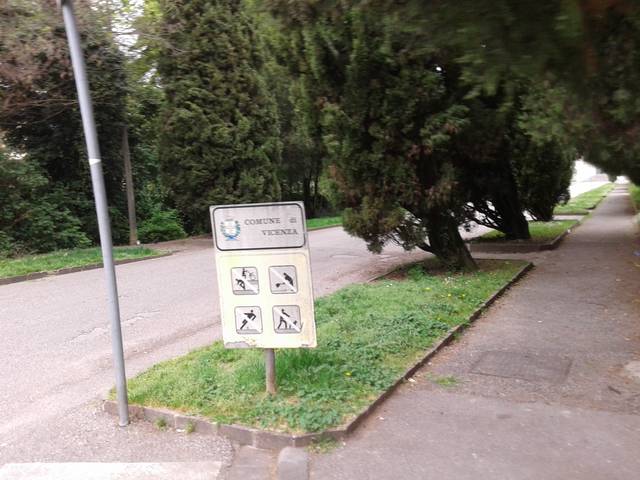
Region: Italy
Coordinates: 45.556, 11.557